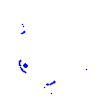
Particle: proton